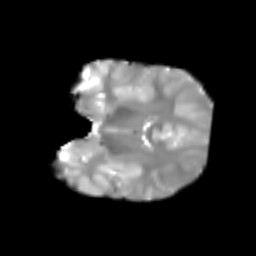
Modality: T2w
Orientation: coronal
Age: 6
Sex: female
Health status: healthy